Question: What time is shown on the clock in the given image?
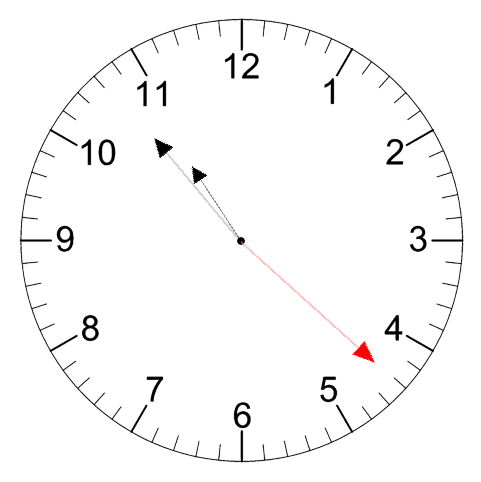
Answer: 10:53:22